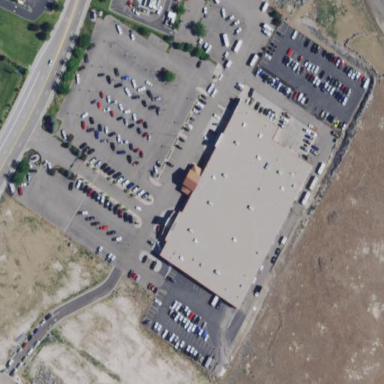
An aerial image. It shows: Retail area with car shop.